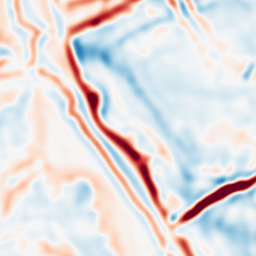
Category: multiscale
Decomposition family: log
Decomposition parameters: sigma: 5
Upsampling method: linear_exact
Upsampling parameters: scale: 4
Upsampling scale: 4